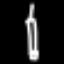
Label: pencil